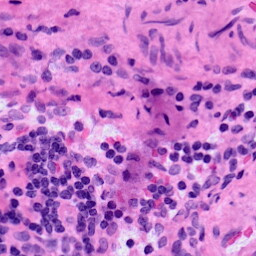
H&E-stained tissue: LymphNode